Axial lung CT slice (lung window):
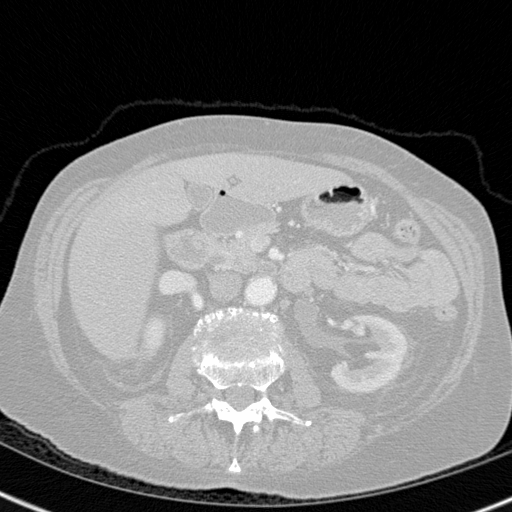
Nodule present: no